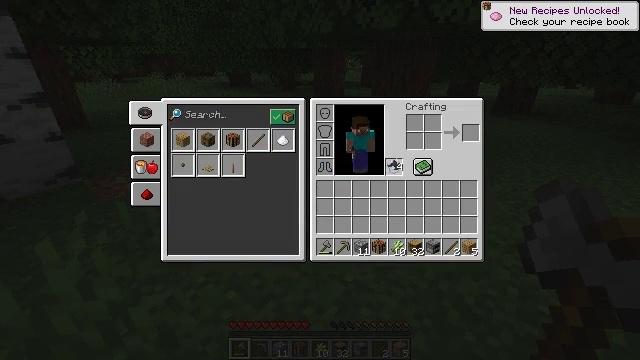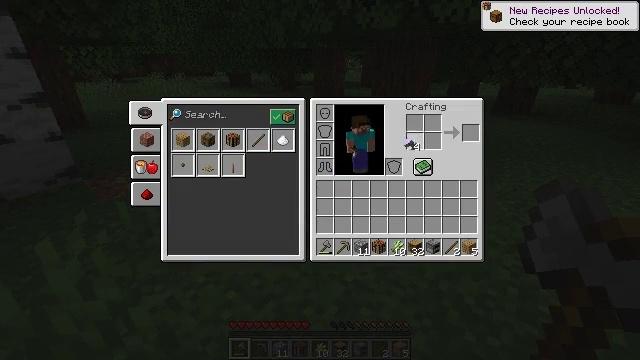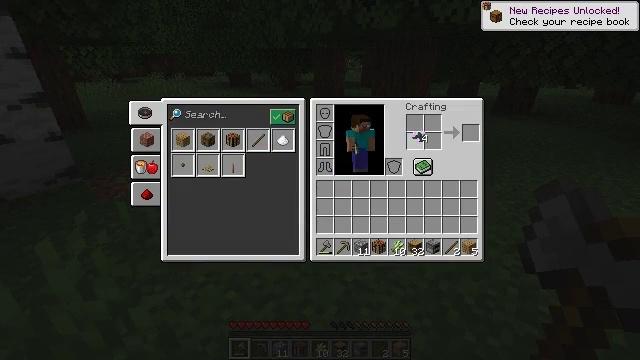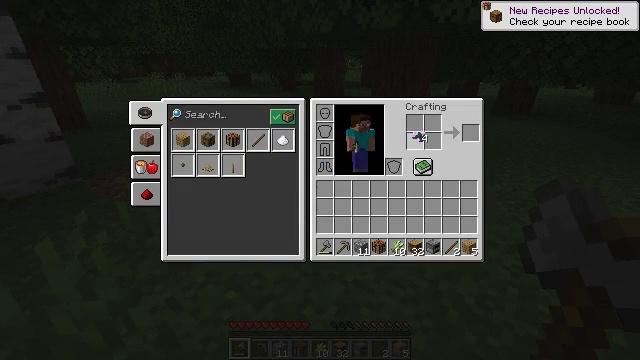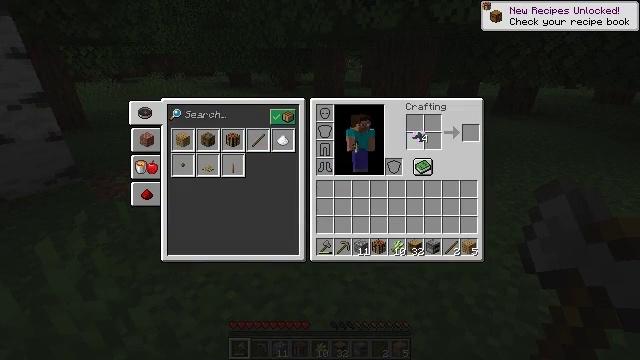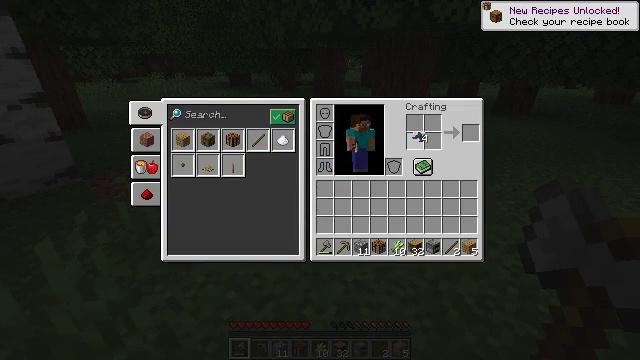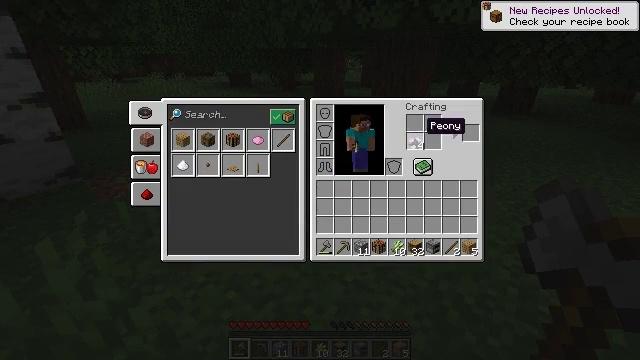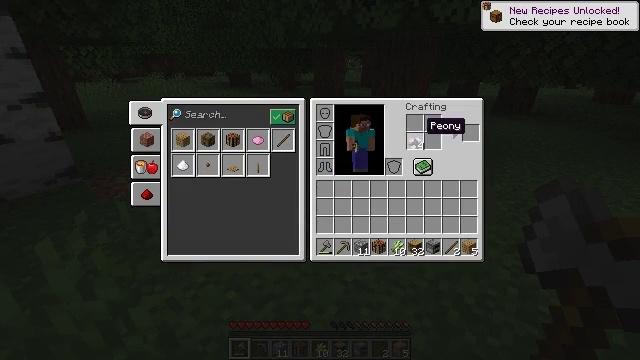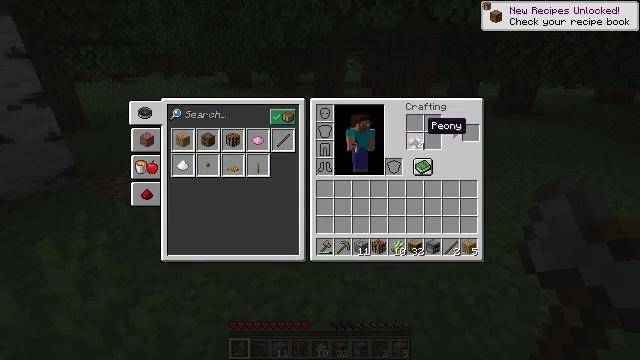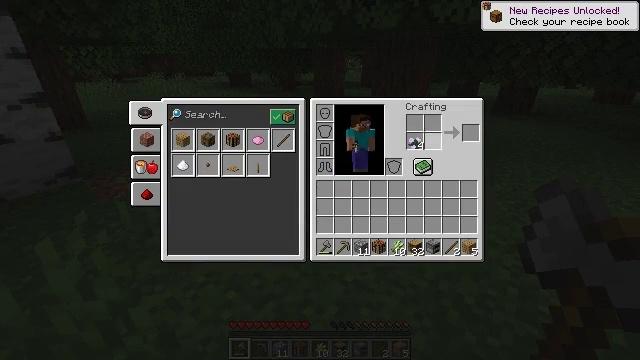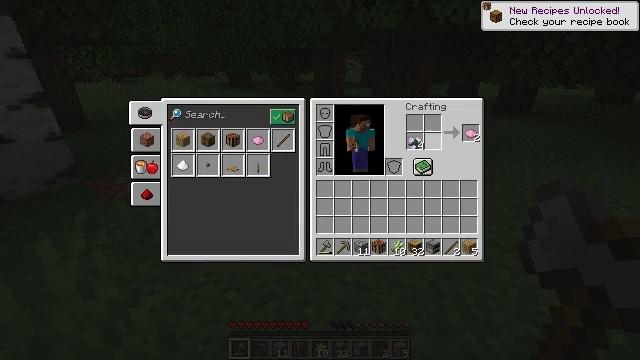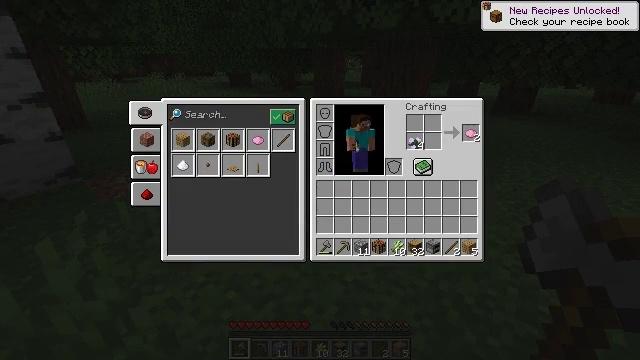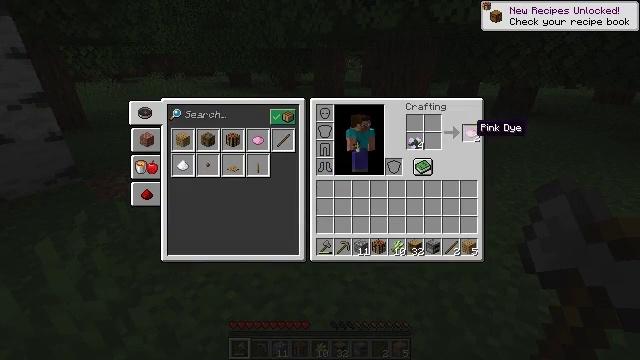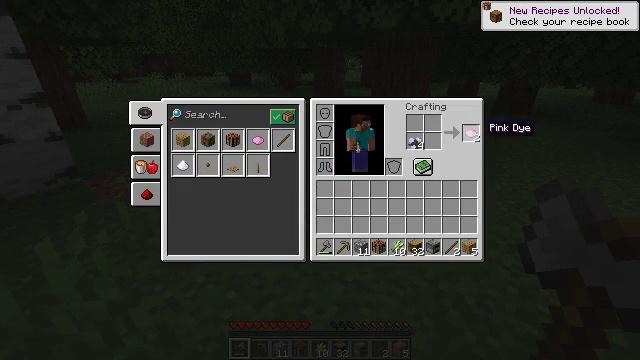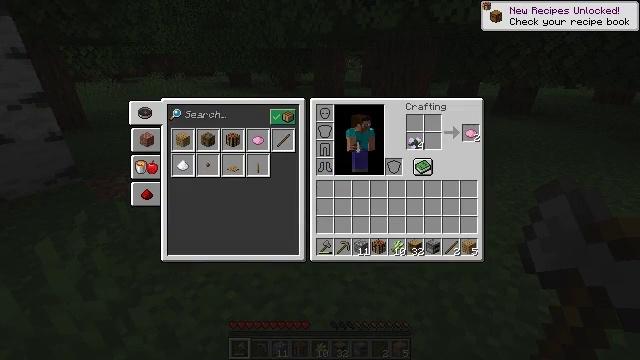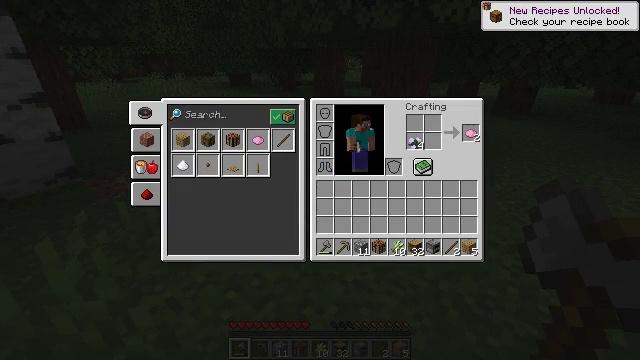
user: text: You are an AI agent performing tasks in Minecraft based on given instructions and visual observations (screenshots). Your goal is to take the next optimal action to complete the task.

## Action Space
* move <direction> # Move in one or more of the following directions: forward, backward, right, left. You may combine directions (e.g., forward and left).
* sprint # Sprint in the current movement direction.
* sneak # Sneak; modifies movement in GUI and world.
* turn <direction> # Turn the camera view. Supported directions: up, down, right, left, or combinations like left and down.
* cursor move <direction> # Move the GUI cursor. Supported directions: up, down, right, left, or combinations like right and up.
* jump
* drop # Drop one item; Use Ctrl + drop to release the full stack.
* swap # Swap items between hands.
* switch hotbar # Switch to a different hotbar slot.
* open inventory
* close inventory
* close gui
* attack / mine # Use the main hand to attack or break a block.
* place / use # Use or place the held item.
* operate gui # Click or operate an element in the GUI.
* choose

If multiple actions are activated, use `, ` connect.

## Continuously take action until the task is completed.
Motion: motion action
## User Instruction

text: Interact with the crafting table and craft pink dye.
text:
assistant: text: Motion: cursor move right and up
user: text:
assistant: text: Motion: cursor move right and up
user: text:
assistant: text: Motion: no_op
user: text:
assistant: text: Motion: operate gui
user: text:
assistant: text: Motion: operate gui
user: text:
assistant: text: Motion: no_op
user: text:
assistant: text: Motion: no_op
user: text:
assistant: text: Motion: no_op
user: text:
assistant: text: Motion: no_op
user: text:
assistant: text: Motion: cursor move right
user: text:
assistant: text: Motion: cursor move right
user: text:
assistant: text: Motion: sneak, cursor move right
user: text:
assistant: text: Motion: sneak, cursor move right
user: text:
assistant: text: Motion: sneak
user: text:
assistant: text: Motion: sneak
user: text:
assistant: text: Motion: sneak
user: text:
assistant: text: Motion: sneak, cursor move left
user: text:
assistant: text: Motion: sneak
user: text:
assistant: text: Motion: sneak
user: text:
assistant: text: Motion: sneak, operate gui
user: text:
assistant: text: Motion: sneak, operate gui
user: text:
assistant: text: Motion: sneak
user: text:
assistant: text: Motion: sneak, cursor move down
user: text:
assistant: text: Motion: sneak, cursor move down
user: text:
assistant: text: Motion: sneak